Question: I have the following code
'''
require(ggplot2)
pd <- position_dodge(0.3)
ggplot(dt, aes(x=Time, y=OR, colour=Group)) +
geom_errorbar(aes(ymin=CI_lower, ymax=CI_upper), colour="black", width=.4, position=pd) +
geom_point(size=2.2, position=pd) +
geom_hline(aes(yintercept=1), colour="#990000", linetype="dashed")
'''
which produces this

and the error 'ymax not defined: adjusting position using y instead'
The data are:
'''
dt <- structure(list(CI_upper = c(1.93, 1.34, 0.73, 0.69, 0.99, 0.81), CI_lower = c(0.54, 0.66, 0.34, 0.48, 0.34, 0.49), Time = structure(c(1L, 1L, 2L, 2L, 3L, 3L), .Label = c("1", "2", "12"), class = "factor"),
OR = c(1.02, 0.94, 0.5, 0.58, 0.58, 0.63), Group = c("D",
"ND", "D", "ND", "D", "ND"
)), .Names = c("CI_upper", "CI_lower", "Time", "OR", "Group"), row.names = c(NA, 6L), class = "data.frame")
'''
Could anyone show me how to apply the dodge to the error bar as well as the points ?
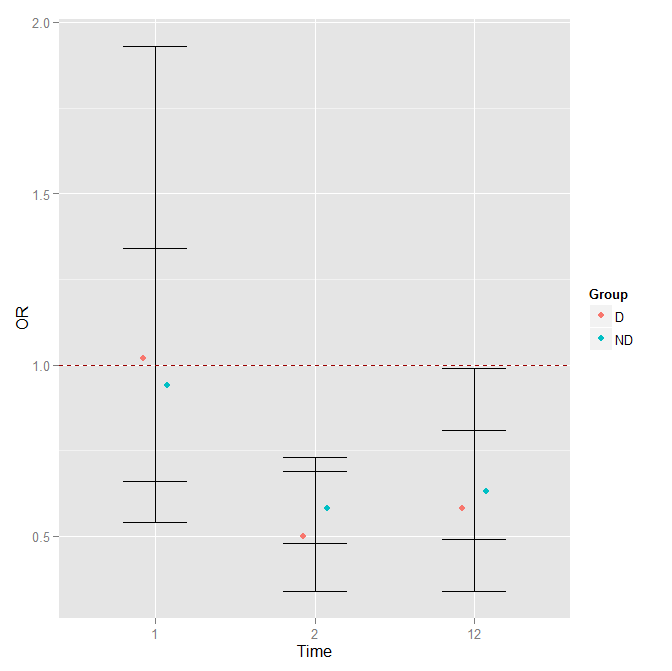
Answer: It needs a grouping variable:
'''
ggplot(dt, aes(x=Time, y=OR, colour=Group)) +
geom_errorbar(aes(ymin=CI_lower, ymax=CI_upper, colour=NULL, group=Group),
position=pd) +
geom_point(size=2.2, position=pd) +
geom_hline(aes(yintercept=1), colour="#990000", linetype="dashed")
'''